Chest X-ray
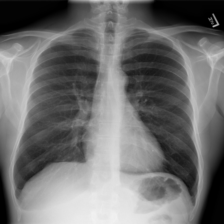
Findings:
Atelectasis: negative
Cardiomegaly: negative
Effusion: negative
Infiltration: negative
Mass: negative
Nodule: negative
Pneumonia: negative
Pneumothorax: negative
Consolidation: negative
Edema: negative
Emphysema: negative
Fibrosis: negative
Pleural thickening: negative
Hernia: negative